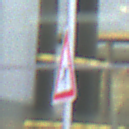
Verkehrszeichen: FlugbetriebLinks
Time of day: SunriseSunset
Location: Outdoor (Urban)
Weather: PartlyCloudy
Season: NotSpecified
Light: Natural